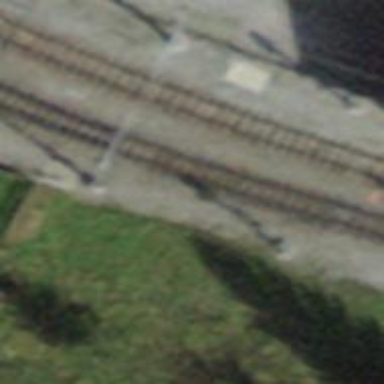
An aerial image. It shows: Railway switch.